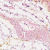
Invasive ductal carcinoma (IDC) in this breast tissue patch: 0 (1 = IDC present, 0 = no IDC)